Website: lowes
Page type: cart
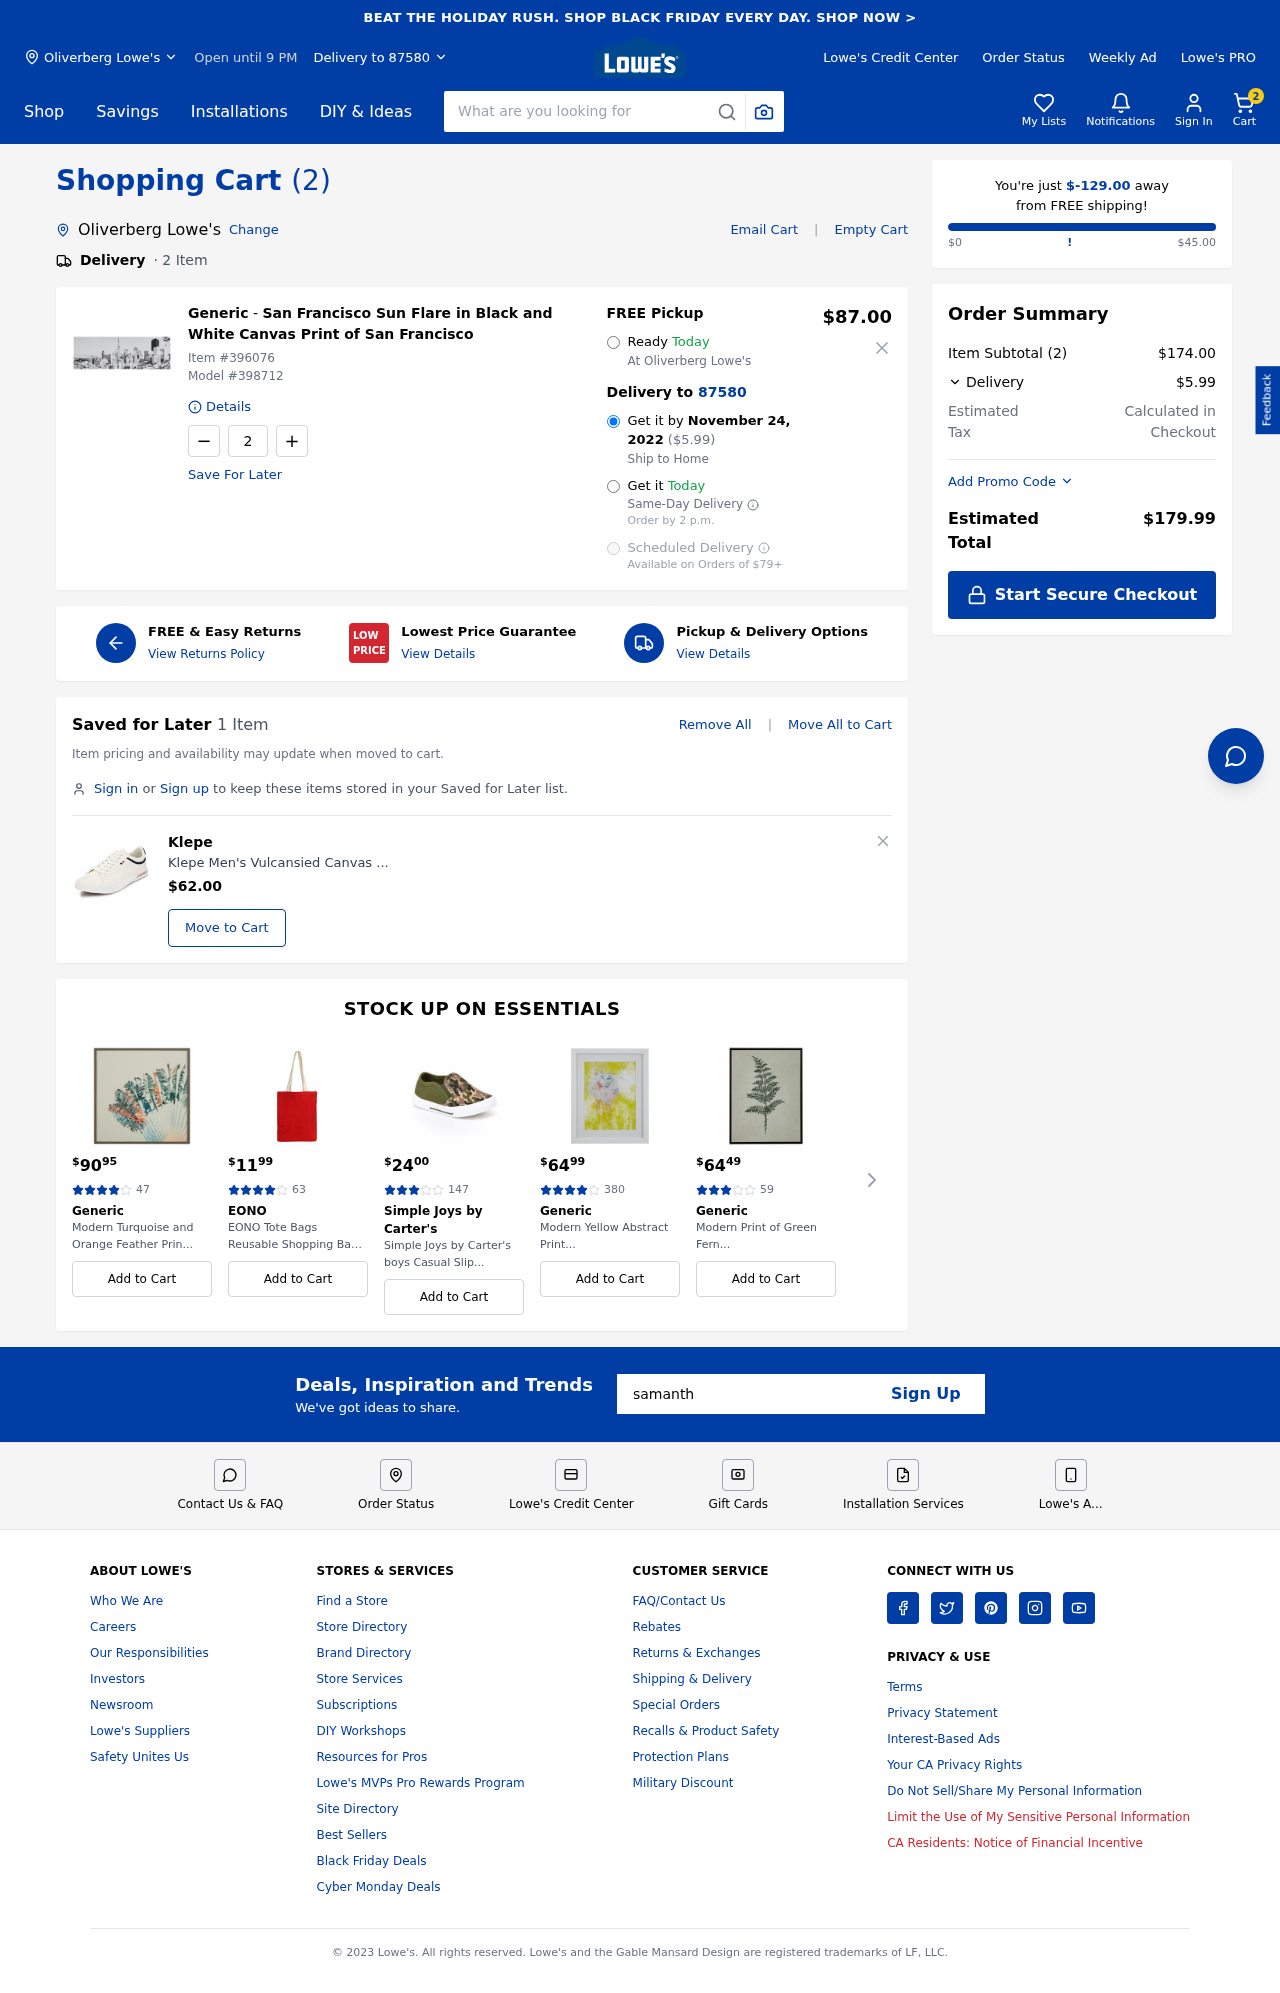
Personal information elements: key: PII_CITY
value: Oliverberg Lowe's
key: PII_EMAIL
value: samanthaheath@yahoo.com
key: PII_POSTCODE
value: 87580
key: PII_CITY2
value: Oliverberg Lowe's
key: PII_CITY3
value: Oliverberg
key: PII_POSTCODE_FULL
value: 87580
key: PII_POSTCODE_NUMERIC
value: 87580
Product elements: key: PRODUCT1_BRAND
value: Generic
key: PRODUCT1_NAME
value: San Francisco Sun Flare in Black and White Canvas Print of San Francisco
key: PRODUCT1_PRICE
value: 87
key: PRODUCT1_QUANTITY
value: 2
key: PRODUCT2_BRAND
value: Klepe
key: PRODUCT2_NAME
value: Klepe Men's Vulcansied Canvas White Sneakers-8 UK (42 EU) (9 US) (0701A/WHT)
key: PRODUCT2_PRICE
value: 62
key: PRODUCT1_ITEM_NUMBER
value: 396076
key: PRODUCT1_MODEL_NUMBER
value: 398712
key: PRODUCT3_PRICE
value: $9095
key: PRODUCT3_NUM_RATINGS
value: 47
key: PRODUCT3_BRAND
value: Generic
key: PRODUCT3_NAME
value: Modern Turquoise and Orange Feather Prin...
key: PRODUCT4_PRICE
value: $1199
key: PRODUCT4_NUM_RATINGS
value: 63
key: PRODUCT4_BRAND
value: EONO
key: PRODUCT4_NAME
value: EONO Tote Bags Reusable Shopping Bag Eco...
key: PRODUCT5_PRICE
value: $2400
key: PRODUCT5_NUM_RATINGS
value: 147
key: PRODUCT5_BRAND
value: Simple Joys by Carter's
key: PRODUCT5_NAME
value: Simple Joys by Carter's boys Casual Slip...
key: PRODUCT6_PRICE
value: $6499
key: PRODUCT6_NUM_RATINGS
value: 380
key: PRODUCT6_BRAND
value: Generic
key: PRODUCT6_NAME
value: Modern Yellow Abstract Print...
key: PRODUCT7_PRICE
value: $6449
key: PRODUCT7_NUM_RATINGS
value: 59
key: PRODUCT7_BRAND
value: Generic
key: PRODUCT7_NAME
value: Modern Print of Green Fern...
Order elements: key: ORDER_NUM_ITEMS
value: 2
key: ORDER_DELIVERY_DATE
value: November 24, 2022
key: ORDER_SHIPPING_COST2
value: $5.99
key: ORDER_SHIPPING_AWAY
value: $-129.00
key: ORDER_SUBTOTAL
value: $174.00
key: ORDER_SHIPPING_COST
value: $5.99
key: ORDER_TOTAL
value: $179.99
Search elements: key: HEADER_SEARCH
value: What are you looking for
Other elements: key: SAVED_NUM_ITEMS
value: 1 Item